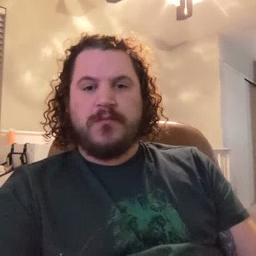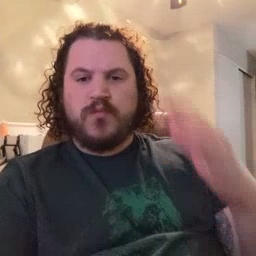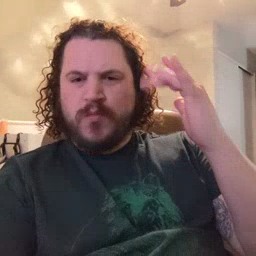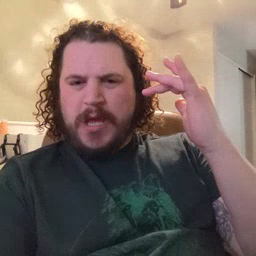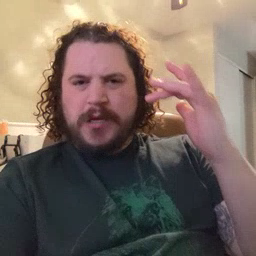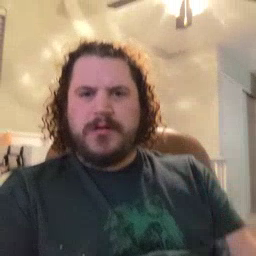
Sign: why